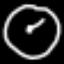
Label: clock